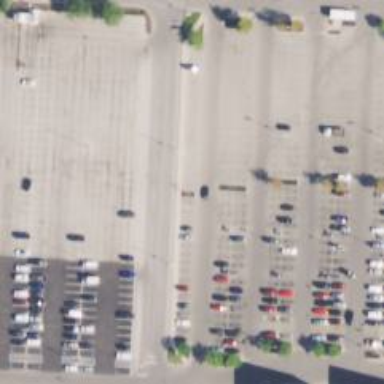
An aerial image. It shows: Trolley bay.